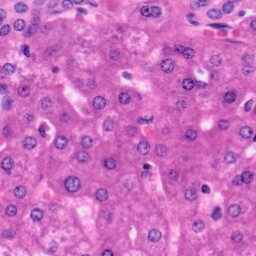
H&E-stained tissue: Liver